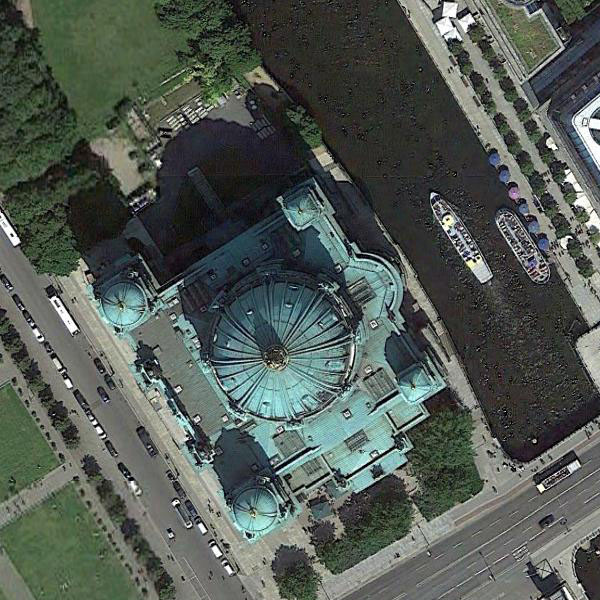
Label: Church